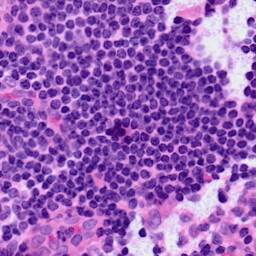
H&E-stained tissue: LymphNode